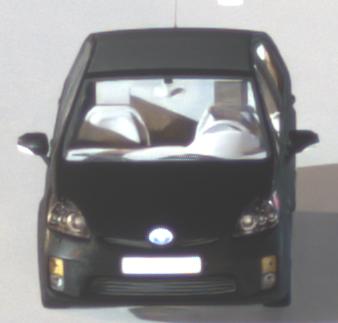
Make: Toyota
Model: Prius 1.5 Hybrid
Detailed model: Prius (HW2)
Model produced from: 2006/03
Model produced until: 2009/06
Doors: 5
Color: black
Road condition: dry road
Daytime: night
Contrast: high contrast